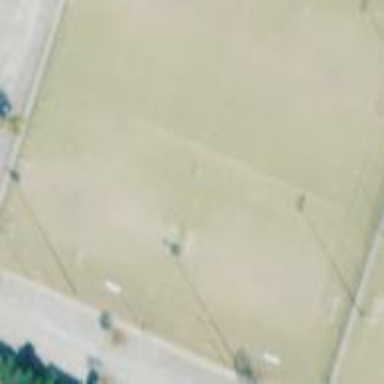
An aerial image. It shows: Grass pitch designated for soccer.